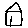
Label: house